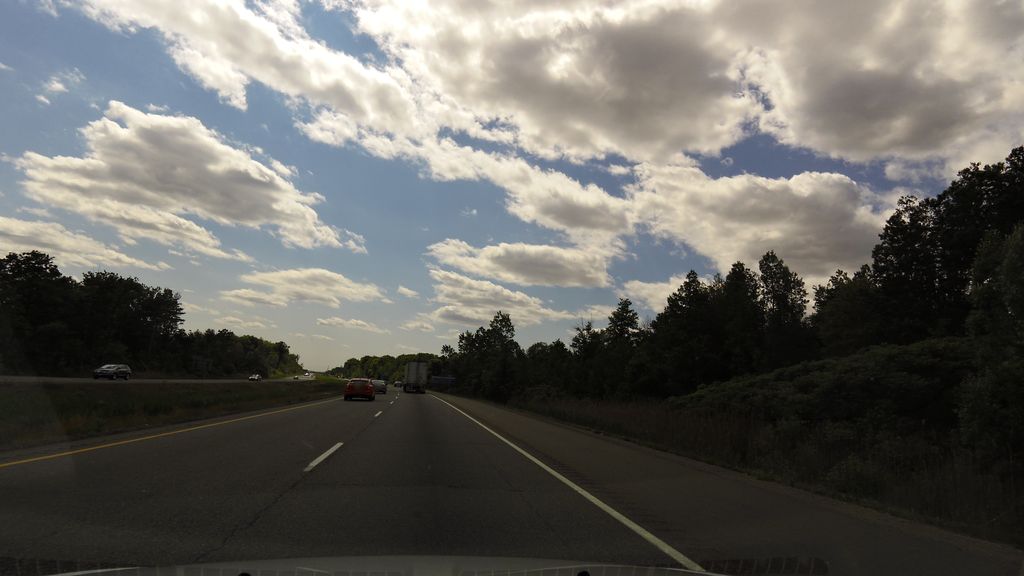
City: hamilton